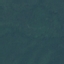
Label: Forest